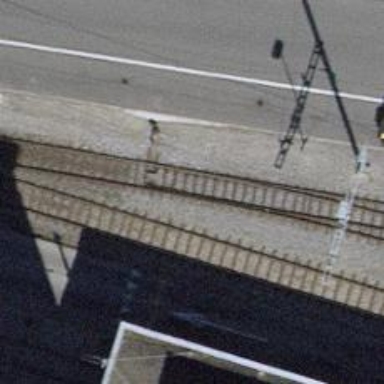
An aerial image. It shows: Single-track railway spur.